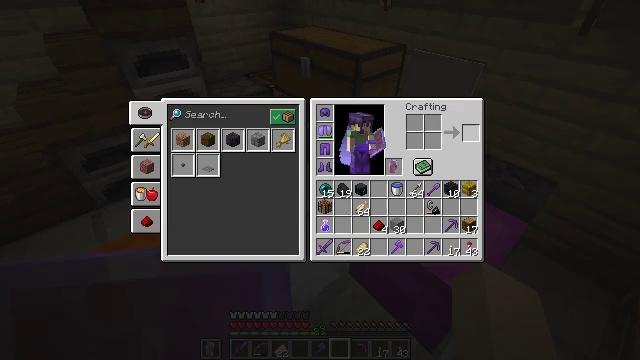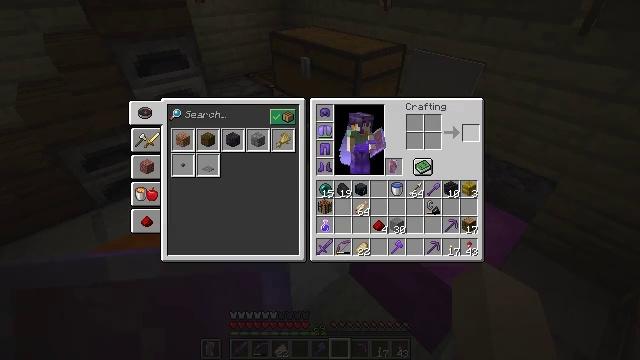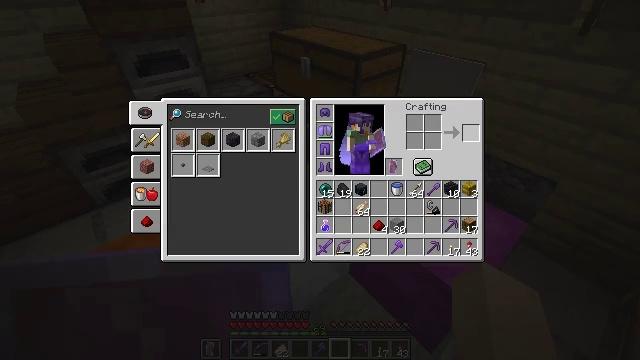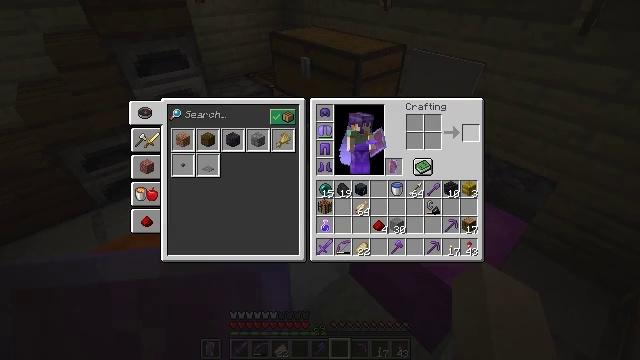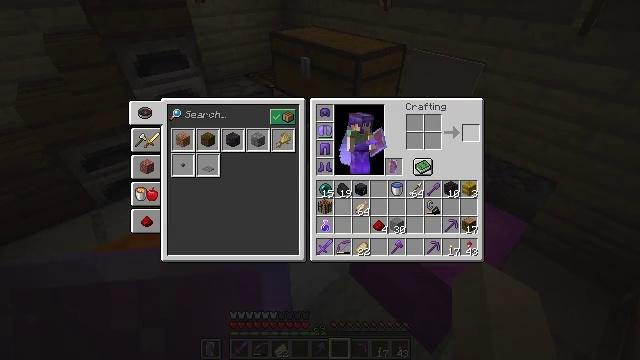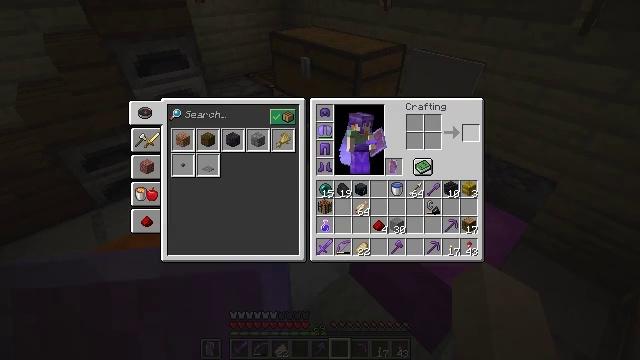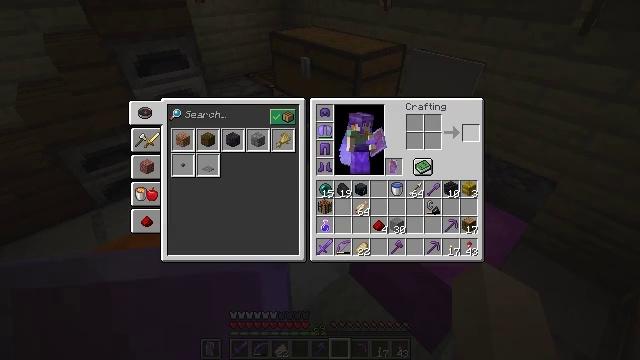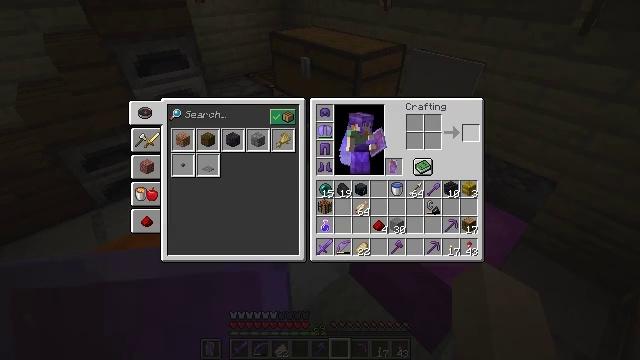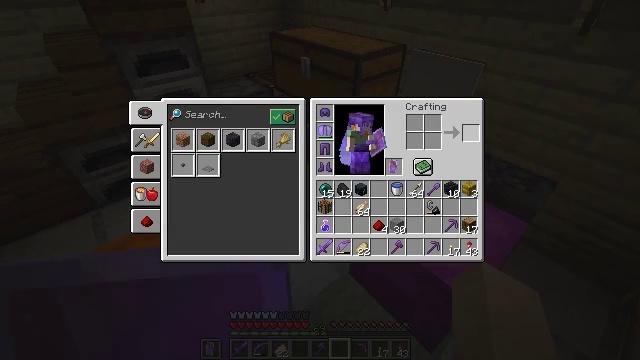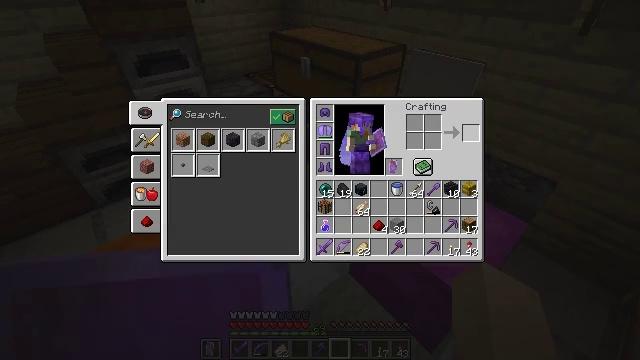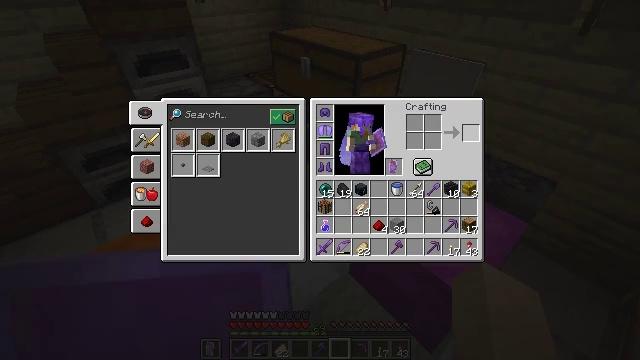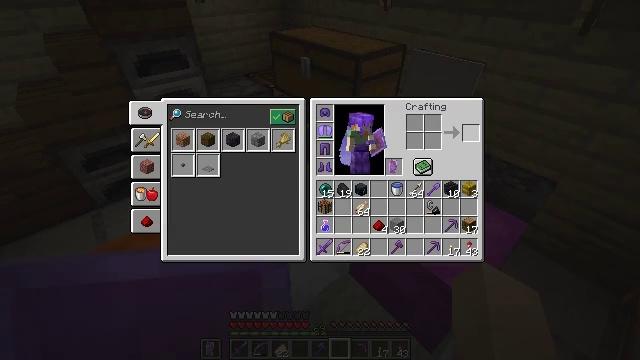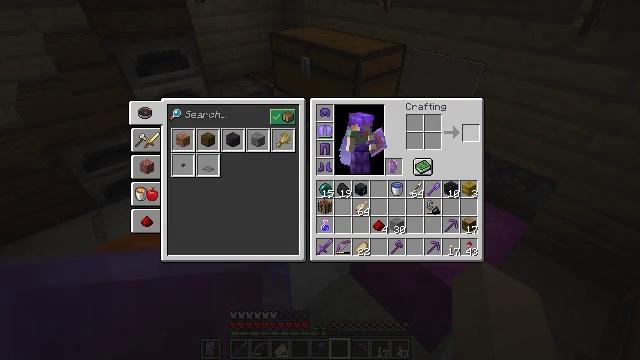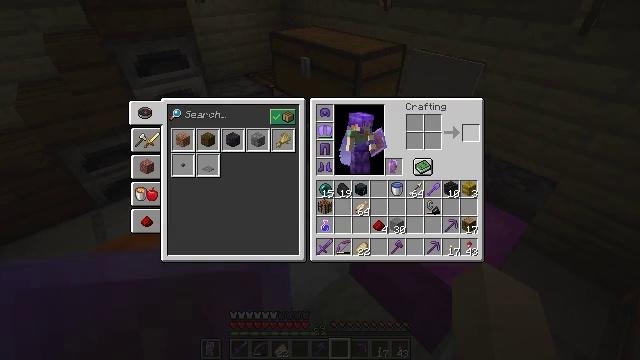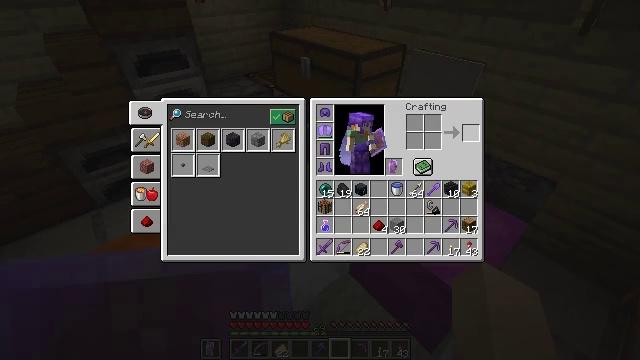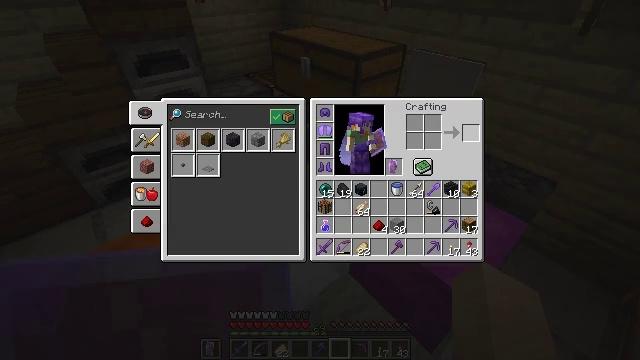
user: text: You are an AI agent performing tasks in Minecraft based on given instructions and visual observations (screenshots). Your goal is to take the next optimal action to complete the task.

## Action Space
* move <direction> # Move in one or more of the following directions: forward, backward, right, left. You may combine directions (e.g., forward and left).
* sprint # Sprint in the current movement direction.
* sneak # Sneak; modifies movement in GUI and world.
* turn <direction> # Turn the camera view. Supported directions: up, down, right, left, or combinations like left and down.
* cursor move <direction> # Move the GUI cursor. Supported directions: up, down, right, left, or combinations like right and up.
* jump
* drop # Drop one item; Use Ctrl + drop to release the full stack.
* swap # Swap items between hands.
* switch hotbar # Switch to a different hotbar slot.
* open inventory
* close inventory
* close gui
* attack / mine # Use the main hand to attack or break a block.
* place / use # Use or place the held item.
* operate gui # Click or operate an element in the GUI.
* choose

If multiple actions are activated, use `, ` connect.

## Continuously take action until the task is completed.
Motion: motion action
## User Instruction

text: Destroy the orange shulker box to move it.
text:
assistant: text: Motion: sneak, attack / mine
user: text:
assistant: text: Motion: sneak, attack / mine
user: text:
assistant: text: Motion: sneak
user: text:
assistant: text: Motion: sneak
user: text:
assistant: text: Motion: no_op
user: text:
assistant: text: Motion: no_op
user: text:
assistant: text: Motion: no_op
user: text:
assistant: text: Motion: no_op
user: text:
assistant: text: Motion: no_op
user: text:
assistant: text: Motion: no_op
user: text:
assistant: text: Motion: no_op
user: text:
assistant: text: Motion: no_op
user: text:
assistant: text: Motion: no_op
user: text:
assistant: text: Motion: no_op
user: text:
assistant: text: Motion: no_op
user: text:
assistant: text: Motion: no_op
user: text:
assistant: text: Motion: no_op
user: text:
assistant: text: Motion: no_op
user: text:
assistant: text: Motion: no_op
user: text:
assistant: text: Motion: no_op
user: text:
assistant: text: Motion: no_op
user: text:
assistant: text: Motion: no_op
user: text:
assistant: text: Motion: no_op
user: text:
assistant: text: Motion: no_op
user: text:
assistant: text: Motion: no_op
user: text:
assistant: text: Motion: no_op
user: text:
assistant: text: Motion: no_op
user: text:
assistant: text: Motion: no_op
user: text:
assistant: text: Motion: no_op
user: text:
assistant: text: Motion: no_op